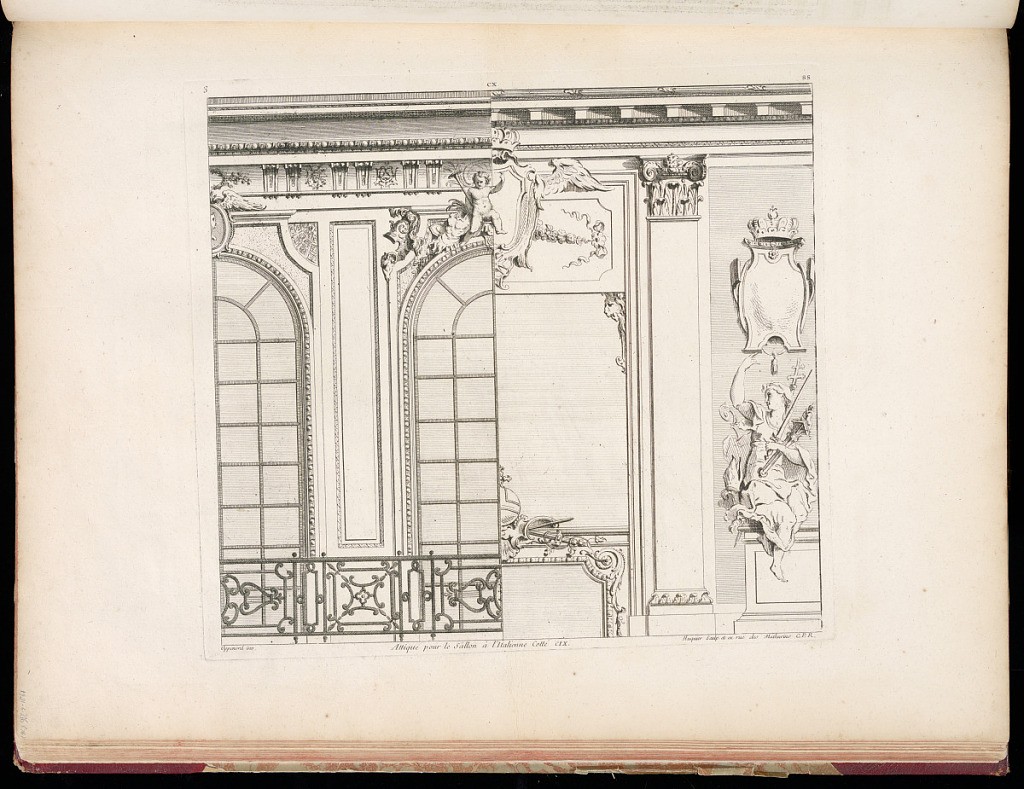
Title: Attique pour le Sallon à l'Italienne Cotté CIX
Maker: Gilles-Marie Oppenord, French, 1672–1742
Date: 1749-1761
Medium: Etching and engraving on laid paper
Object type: Bound print
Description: Divided design of the attic, or upper-level apartment, of the Italian-style salon designed by Oppenord in plate CIX (1921-6-216-75). The left side of the plate depicts a balcony with strapwork iron gate, and two tall semicircle windows, the right one which has above it a carved putto holding a trumpet and military attributes. The right side of the plate features a panel with a carved allegorical figure and cartouche, an engaged column with a Corinthian capital, and a winged and crowned cartouche. The plate is signed and numbered.